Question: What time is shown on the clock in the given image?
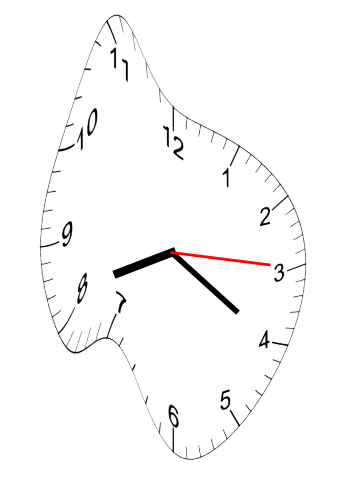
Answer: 08:20:15